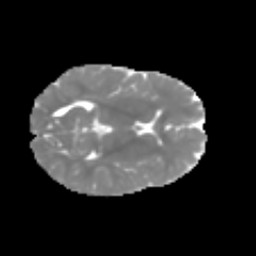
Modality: MD
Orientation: axial
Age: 6
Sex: male
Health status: healthy